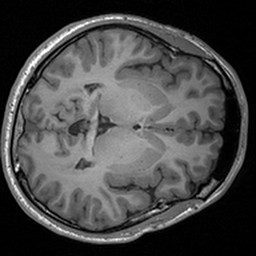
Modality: T1w
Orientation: axial
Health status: healthy
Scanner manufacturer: siemens
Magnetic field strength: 3 T
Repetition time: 1.9 s
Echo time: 0.00227 s